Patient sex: M
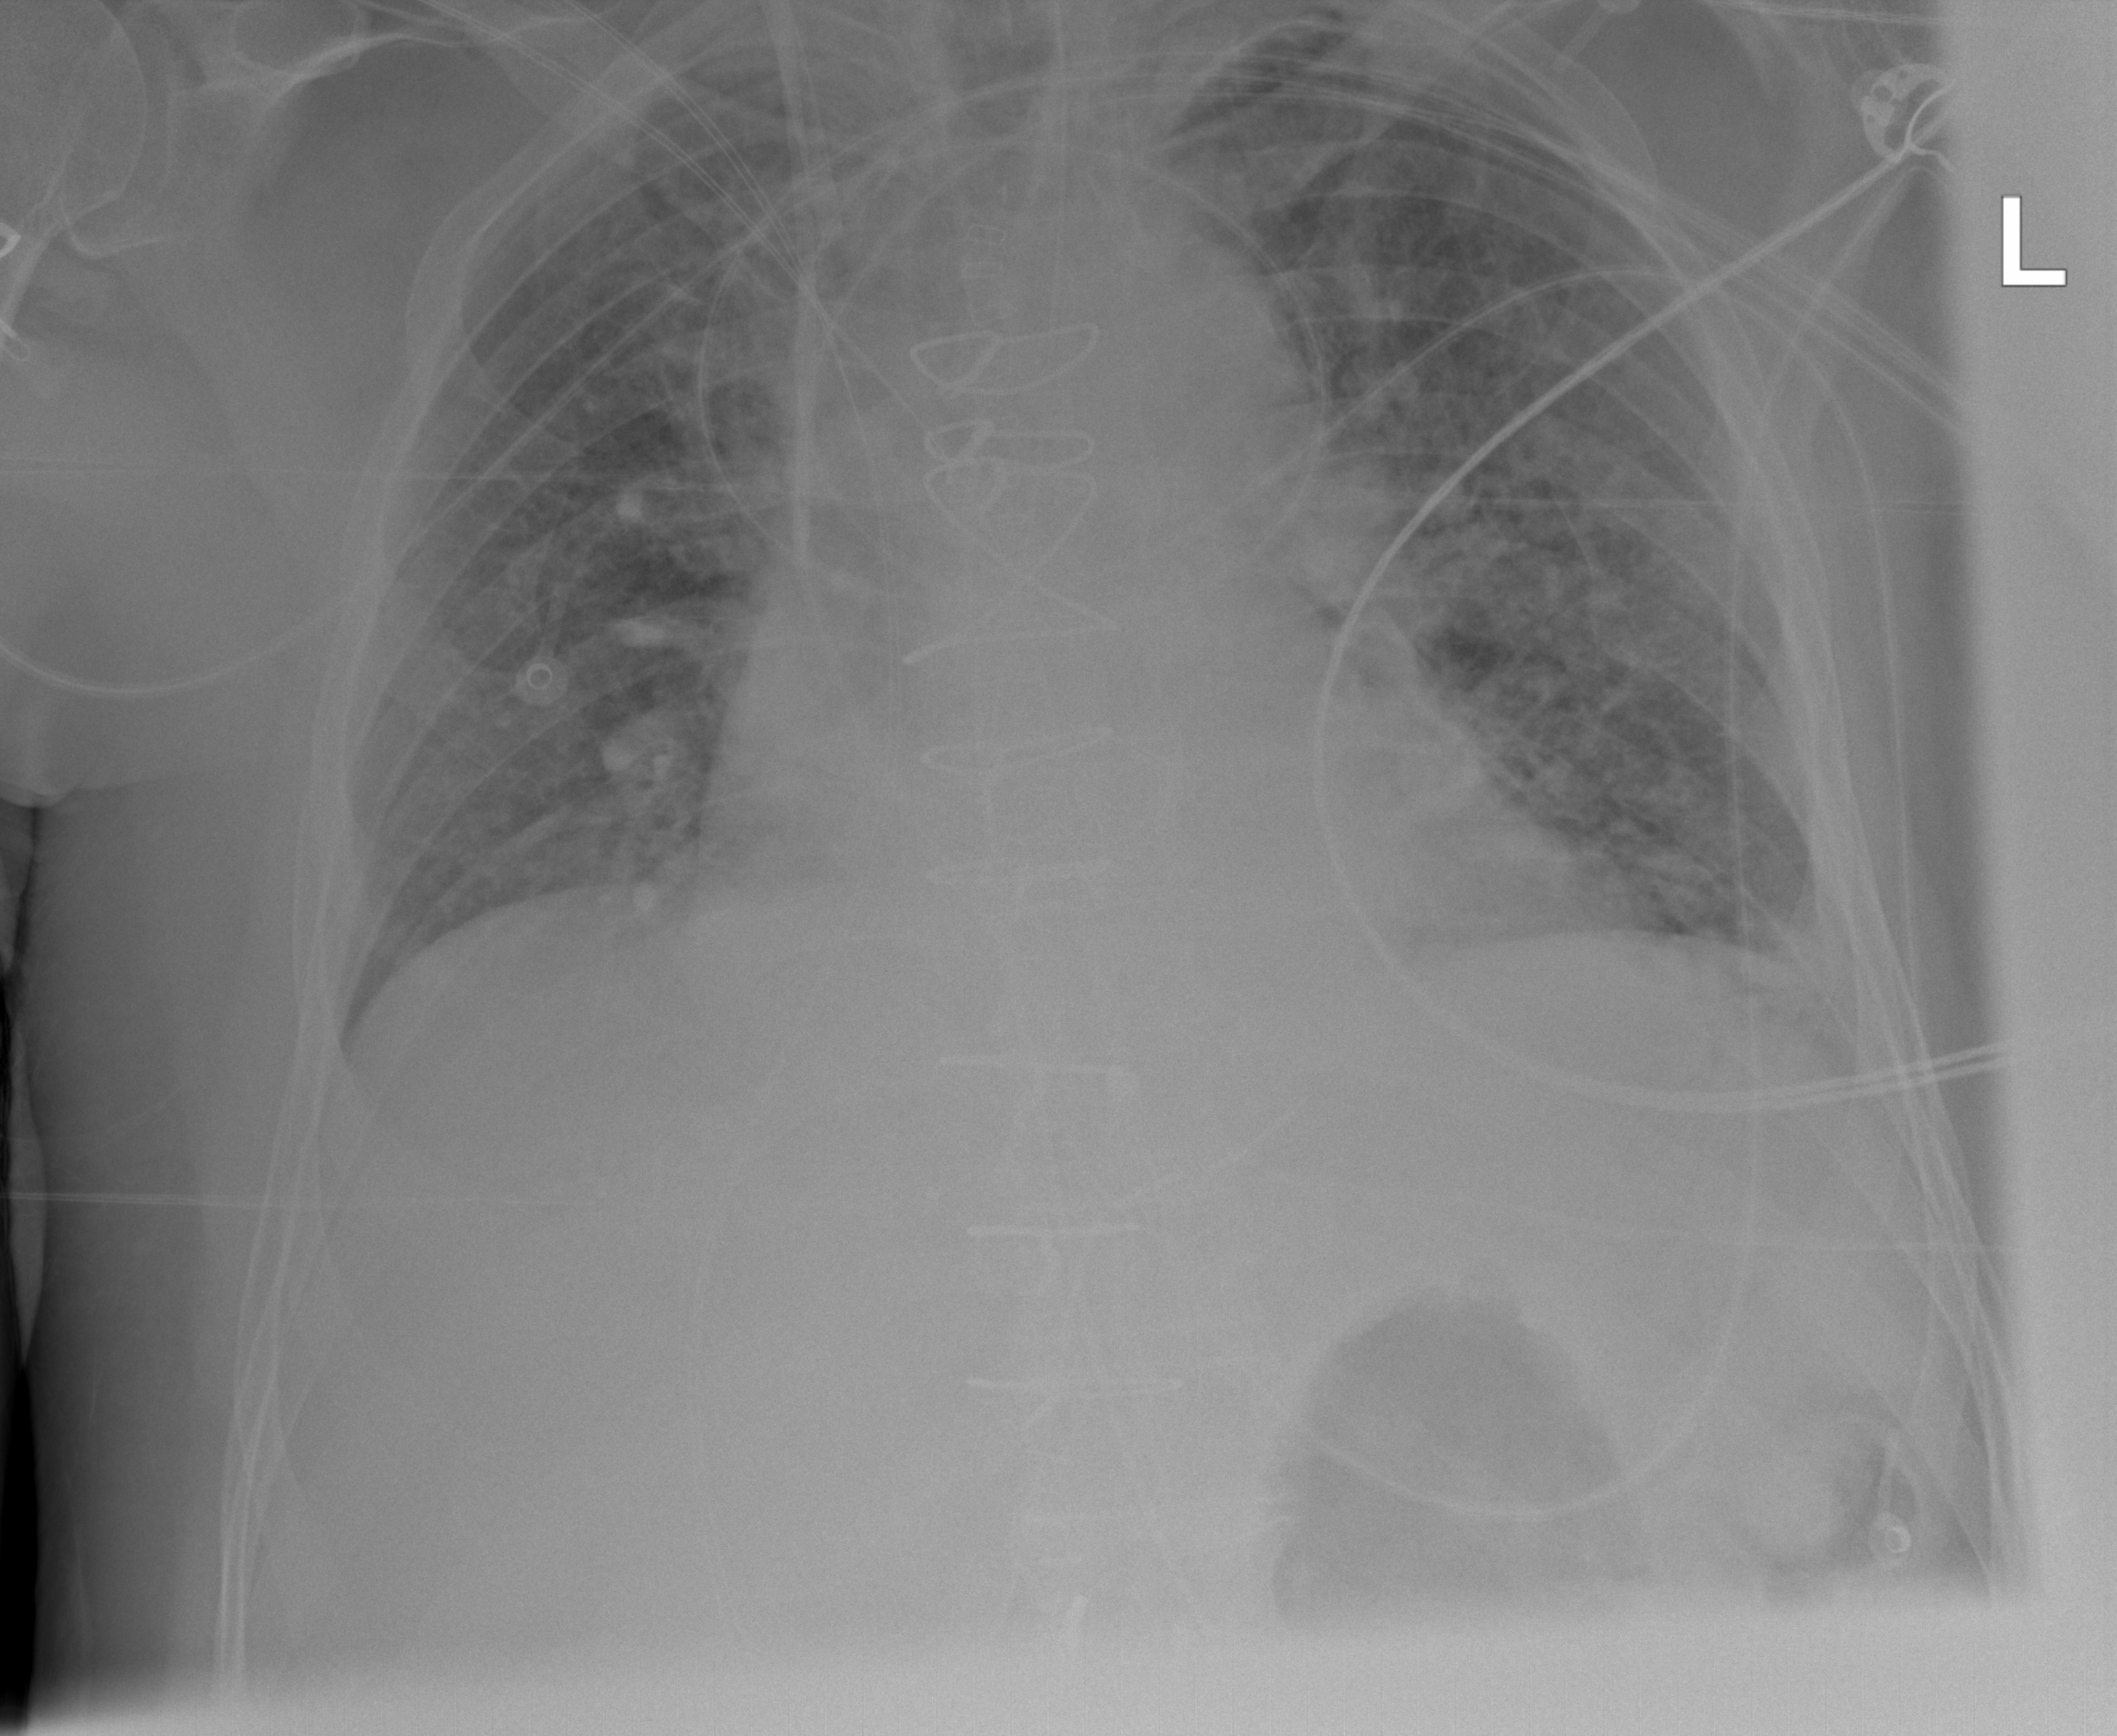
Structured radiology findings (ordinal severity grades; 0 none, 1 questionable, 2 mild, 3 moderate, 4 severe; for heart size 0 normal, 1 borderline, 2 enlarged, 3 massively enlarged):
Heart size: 1
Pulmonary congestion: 3
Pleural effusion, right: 0
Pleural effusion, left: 2
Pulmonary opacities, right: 0
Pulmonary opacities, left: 0
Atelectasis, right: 0
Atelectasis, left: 0